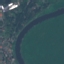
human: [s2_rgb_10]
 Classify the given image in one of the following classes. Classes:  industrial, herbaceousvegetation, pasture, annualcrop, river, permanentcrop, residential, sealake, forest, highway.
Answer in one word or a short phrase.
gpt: River